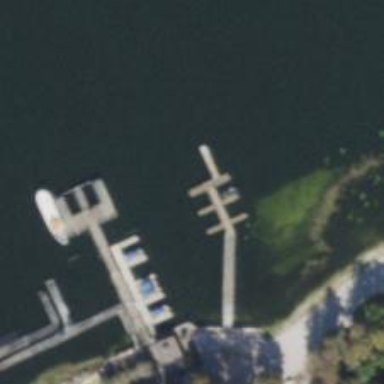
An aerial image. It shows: Man-made pier.